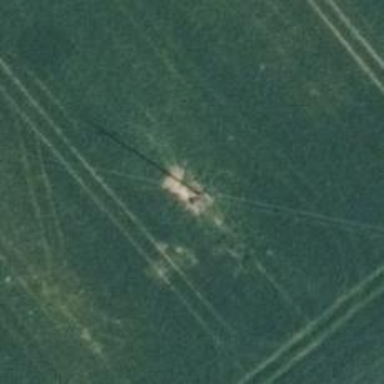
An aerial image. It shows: Power pole.